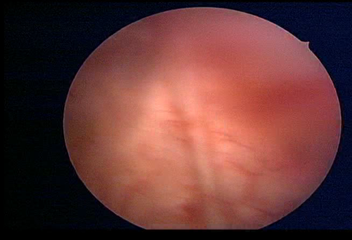
Modality: WLC
Class: Normal mucosa
Bladder cancer association: No